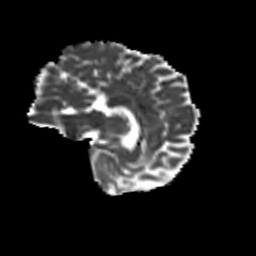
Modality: MD
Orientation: sagittal
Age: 35
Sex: male
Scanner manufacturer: siemens
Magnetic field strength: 3 T
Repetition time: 8.6 s
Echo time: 0.095 s